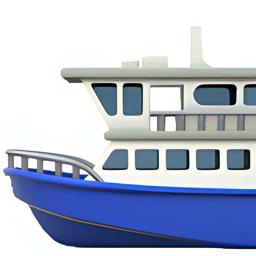
Name: ferry
Emoji: ⛴
Group: Travel & Places
Sub-group: transport-water